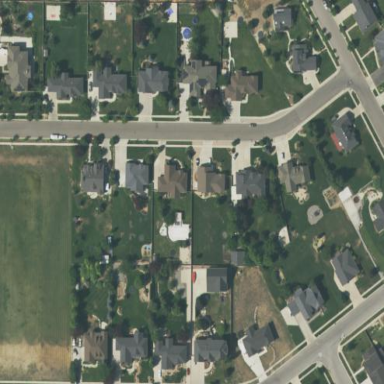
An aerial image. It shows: Single-family residential area.